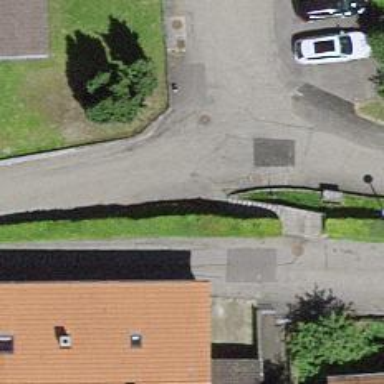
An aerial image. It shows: Road with steps.